Question: I am posting to a user's wall on Facebook. How can I add a link to the post next to the and links, as seen on the illustration below. What is the parameter name I should include in my request?

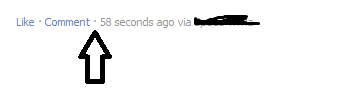
Answer: This is what I eventually did:
The link besides the and is called "actions". To add it, you need to create an array of actions (actually, as I understand only one action is supported). For example:
'''
JSONObject actions = new JSONObject();
actions.put("name","Get Your App");
actions.put("link", "Your app URL");
parameters.putString("actions", actions.toString());
'''